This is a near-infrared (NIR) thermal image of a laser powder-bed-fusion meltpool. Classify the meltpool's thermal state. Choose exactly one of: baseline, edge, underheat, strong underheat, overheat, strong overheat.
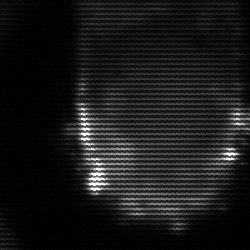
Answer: baseline